Interaction volume radius: 10 \u00c5
Interaction volume height: 25 \u00c5
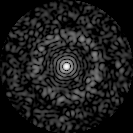
Disorder parameter: 0.8276